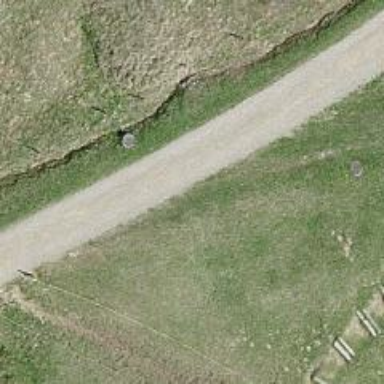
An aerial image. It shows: Abandoned railway track with grade2 compacted surface. It is nordic track.